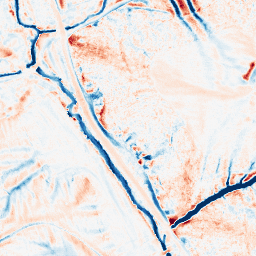
Category: edge_preserving
Decomposition family: median
Decomposition parameters: size: 15
Upsampling method: quartic
Upsampling parameters: scale: 4
Upsampling scale: 4